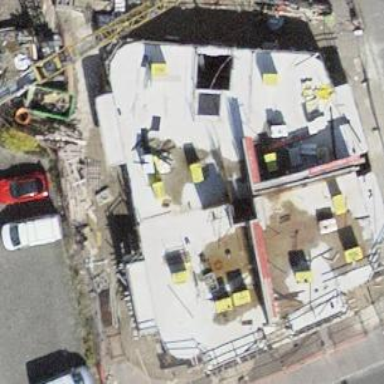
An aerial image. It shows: Restaurant building.